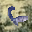
Label: 6